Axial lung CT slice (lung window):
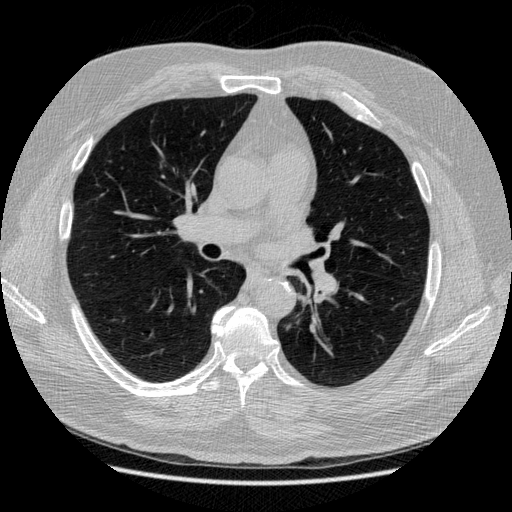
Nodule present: no